Question: I am learning Stanford CS193p course with Xcode 4.3.3. I think the screenshot below is pretty much self-explaining. But i will describe the problem with words anyway.
I control-drag a UILabel from storyboard to corresponding implementation file to make the IBOutlet @property. Then I see two connections displayed when clicking the filled circle in the left side of the editor where shows line numbers. I don't know how to delete it.
Moreover, I see only ONE connection in storyboard's connections inspector of the UIlabel.
More weird, when I try to set the UILabel's text inside the setter of a public preperty, it fails to update the label's text:
'''
-(void) setQuestion:(NSString *)question
{
_question = question;
self.questionLabel.text = question;
NSLog(@"The quesion is %@",question);
NSLog(@"The quesion label text is %@",self.questionLabel.text);
}
'''
I use two NSLog to debug and get the following. It shows the NSString *question is @"What do you want your label to say?", yet the self.questionLabel.text is null. The value assign fails. I suspect this relate to the duplicated connections thing mentioned above.
> 2012-07-29 04:03:53.817 Kitchen Sink[18628:f803] The quesion is What
do you want your label to say?
2012-07-29 04:03:53.820 Kitchen
Sink[18628:f803] The quesion label text is (null)
The following is the screenshot showing the duplicated connections. I am probably missing something obvious, please help.

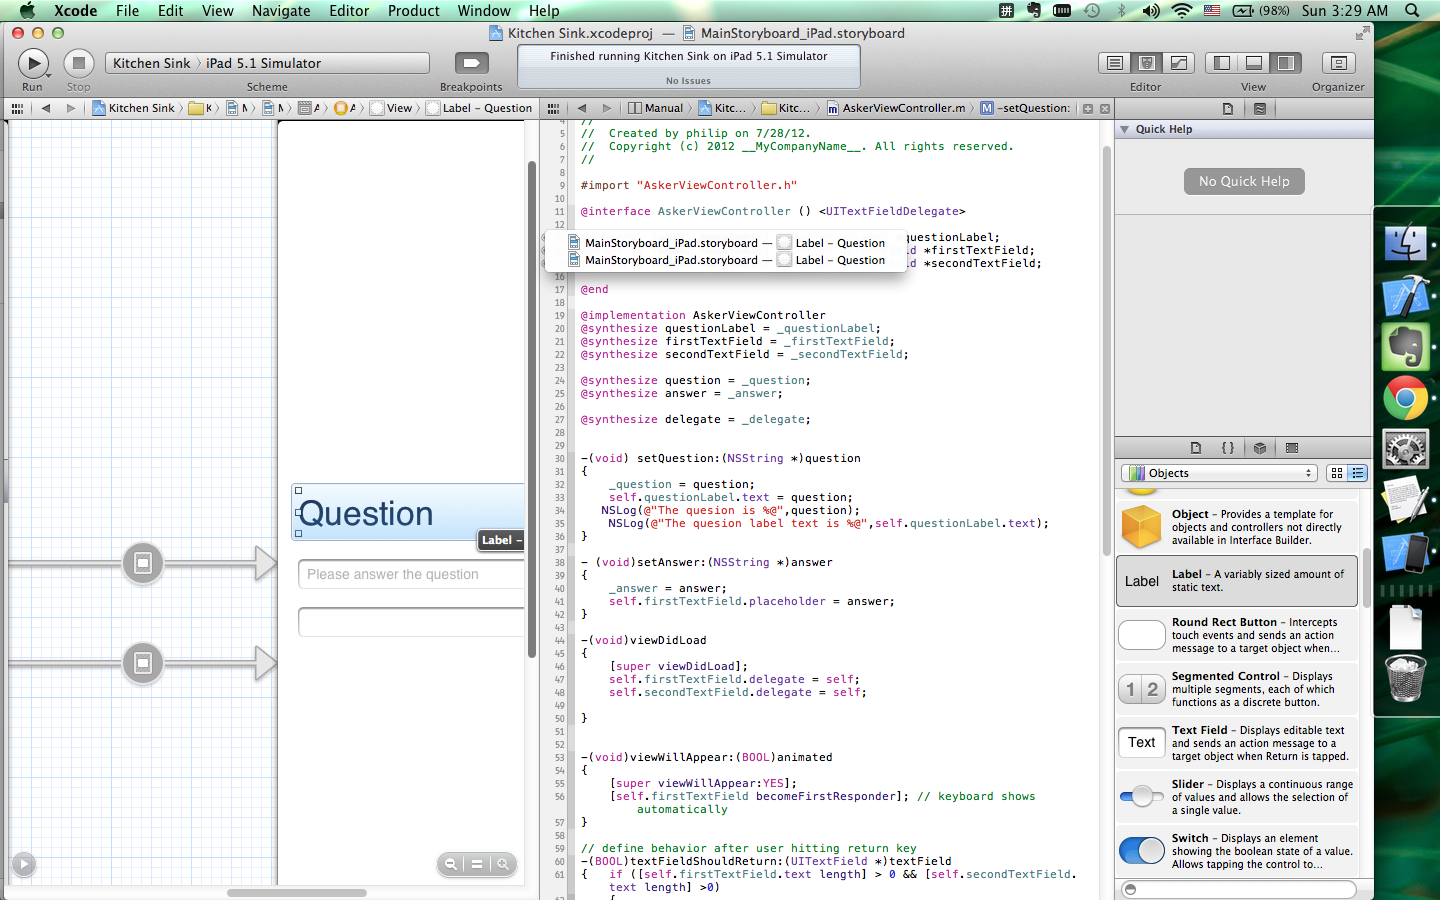
Answer: I would stalk this up to Xcode storyboard wonkiness.
First, try a clean of the project and a re-build.
Should you still have that problem, manually define the @property without dragging from the AskerViewController view to the AskerViewController implementation (.m) file by doing the following.
Cut that IBOutlet @property line in the interface section of the implementation (.m) file for AskerViewController. Click the label in storyboard. Disconnect any binding that label to the AskerViewController. Clean the project. Then, paste back in the property, and control-drag from the label to the view controller orb at the bottom of the AskerViewController view in your storyboard file.